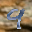
Label: 9